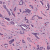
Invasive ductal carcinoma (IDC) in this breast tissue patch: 1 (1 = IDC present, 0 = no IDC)